Question: Requires universal CSV parser by <URL>.
There is the csv file, with all the problems of the specification:
Excel opens the file as it is written in the specification:
Anyone does work regex for parse it?
CSV File
> "a
b
c","x
y
z",357
test;test,xxx;xxx,152
"test2,test2","xxx2,xxx2",123
"test3""test3","xxx3""xxx3",987
,qwe,13
asd,123,
,,
,123,
,,123
123,,
123,123
Expected Results

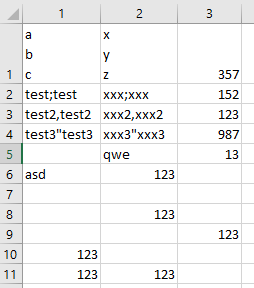
Answer: I would say, forget about regex. CSV can be parsed easily by TextFieldParser class. To do that, you need to be
'''
using Microsoft.VisualBasic.FileIO;
'''
Then you can use it:
'''
using (TextFieldParser parser = new TextFieldParser(Stream))
{
parser.TextFieldType = FieldType.Delimited;
parser.SetDelimiters(",");
while (!parser.EndOfData)
{
string[] fields = parser.ReadFields();
foreach (string field in fields)
{
// Do your stuff here ...
}
}
}
'''